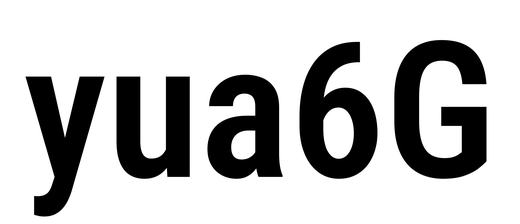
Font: Roboto_Condensed_SemiBold